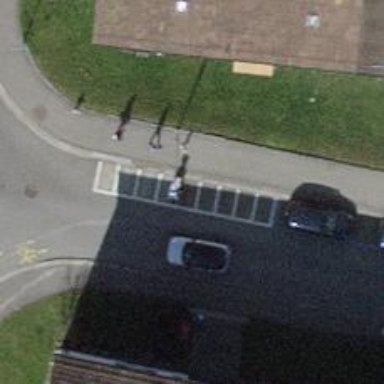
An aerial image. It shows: Motorcycle parking facility.